Interaction volume radius: 5 \u00c5
Interaction volume height: 25 \u00c5
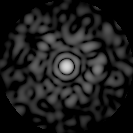
Disorder parameter: 0.8341